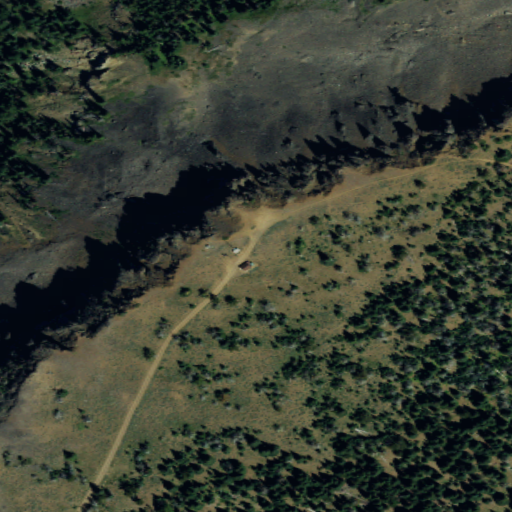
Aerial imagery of mountain in Washington named Little Bald Mountain containing evergreen forest, shrub, open development, and low intensity development